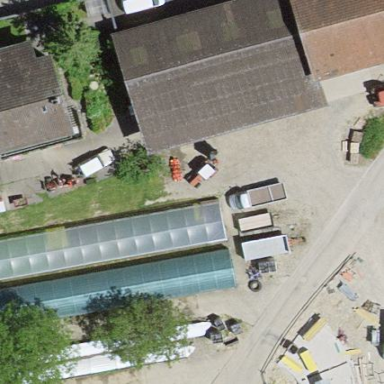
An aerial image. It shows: Farmyard area.